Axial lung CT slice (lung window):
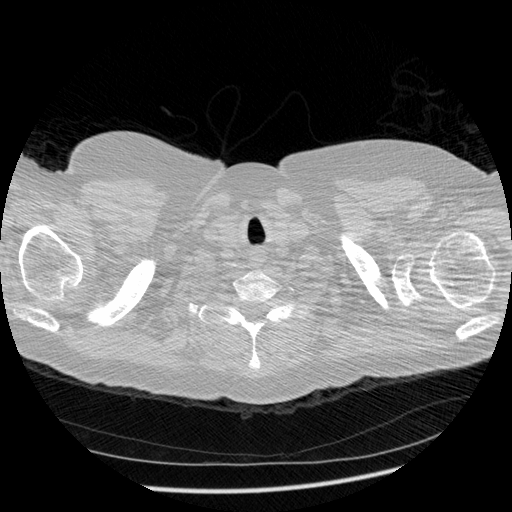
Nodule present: no